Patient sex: M
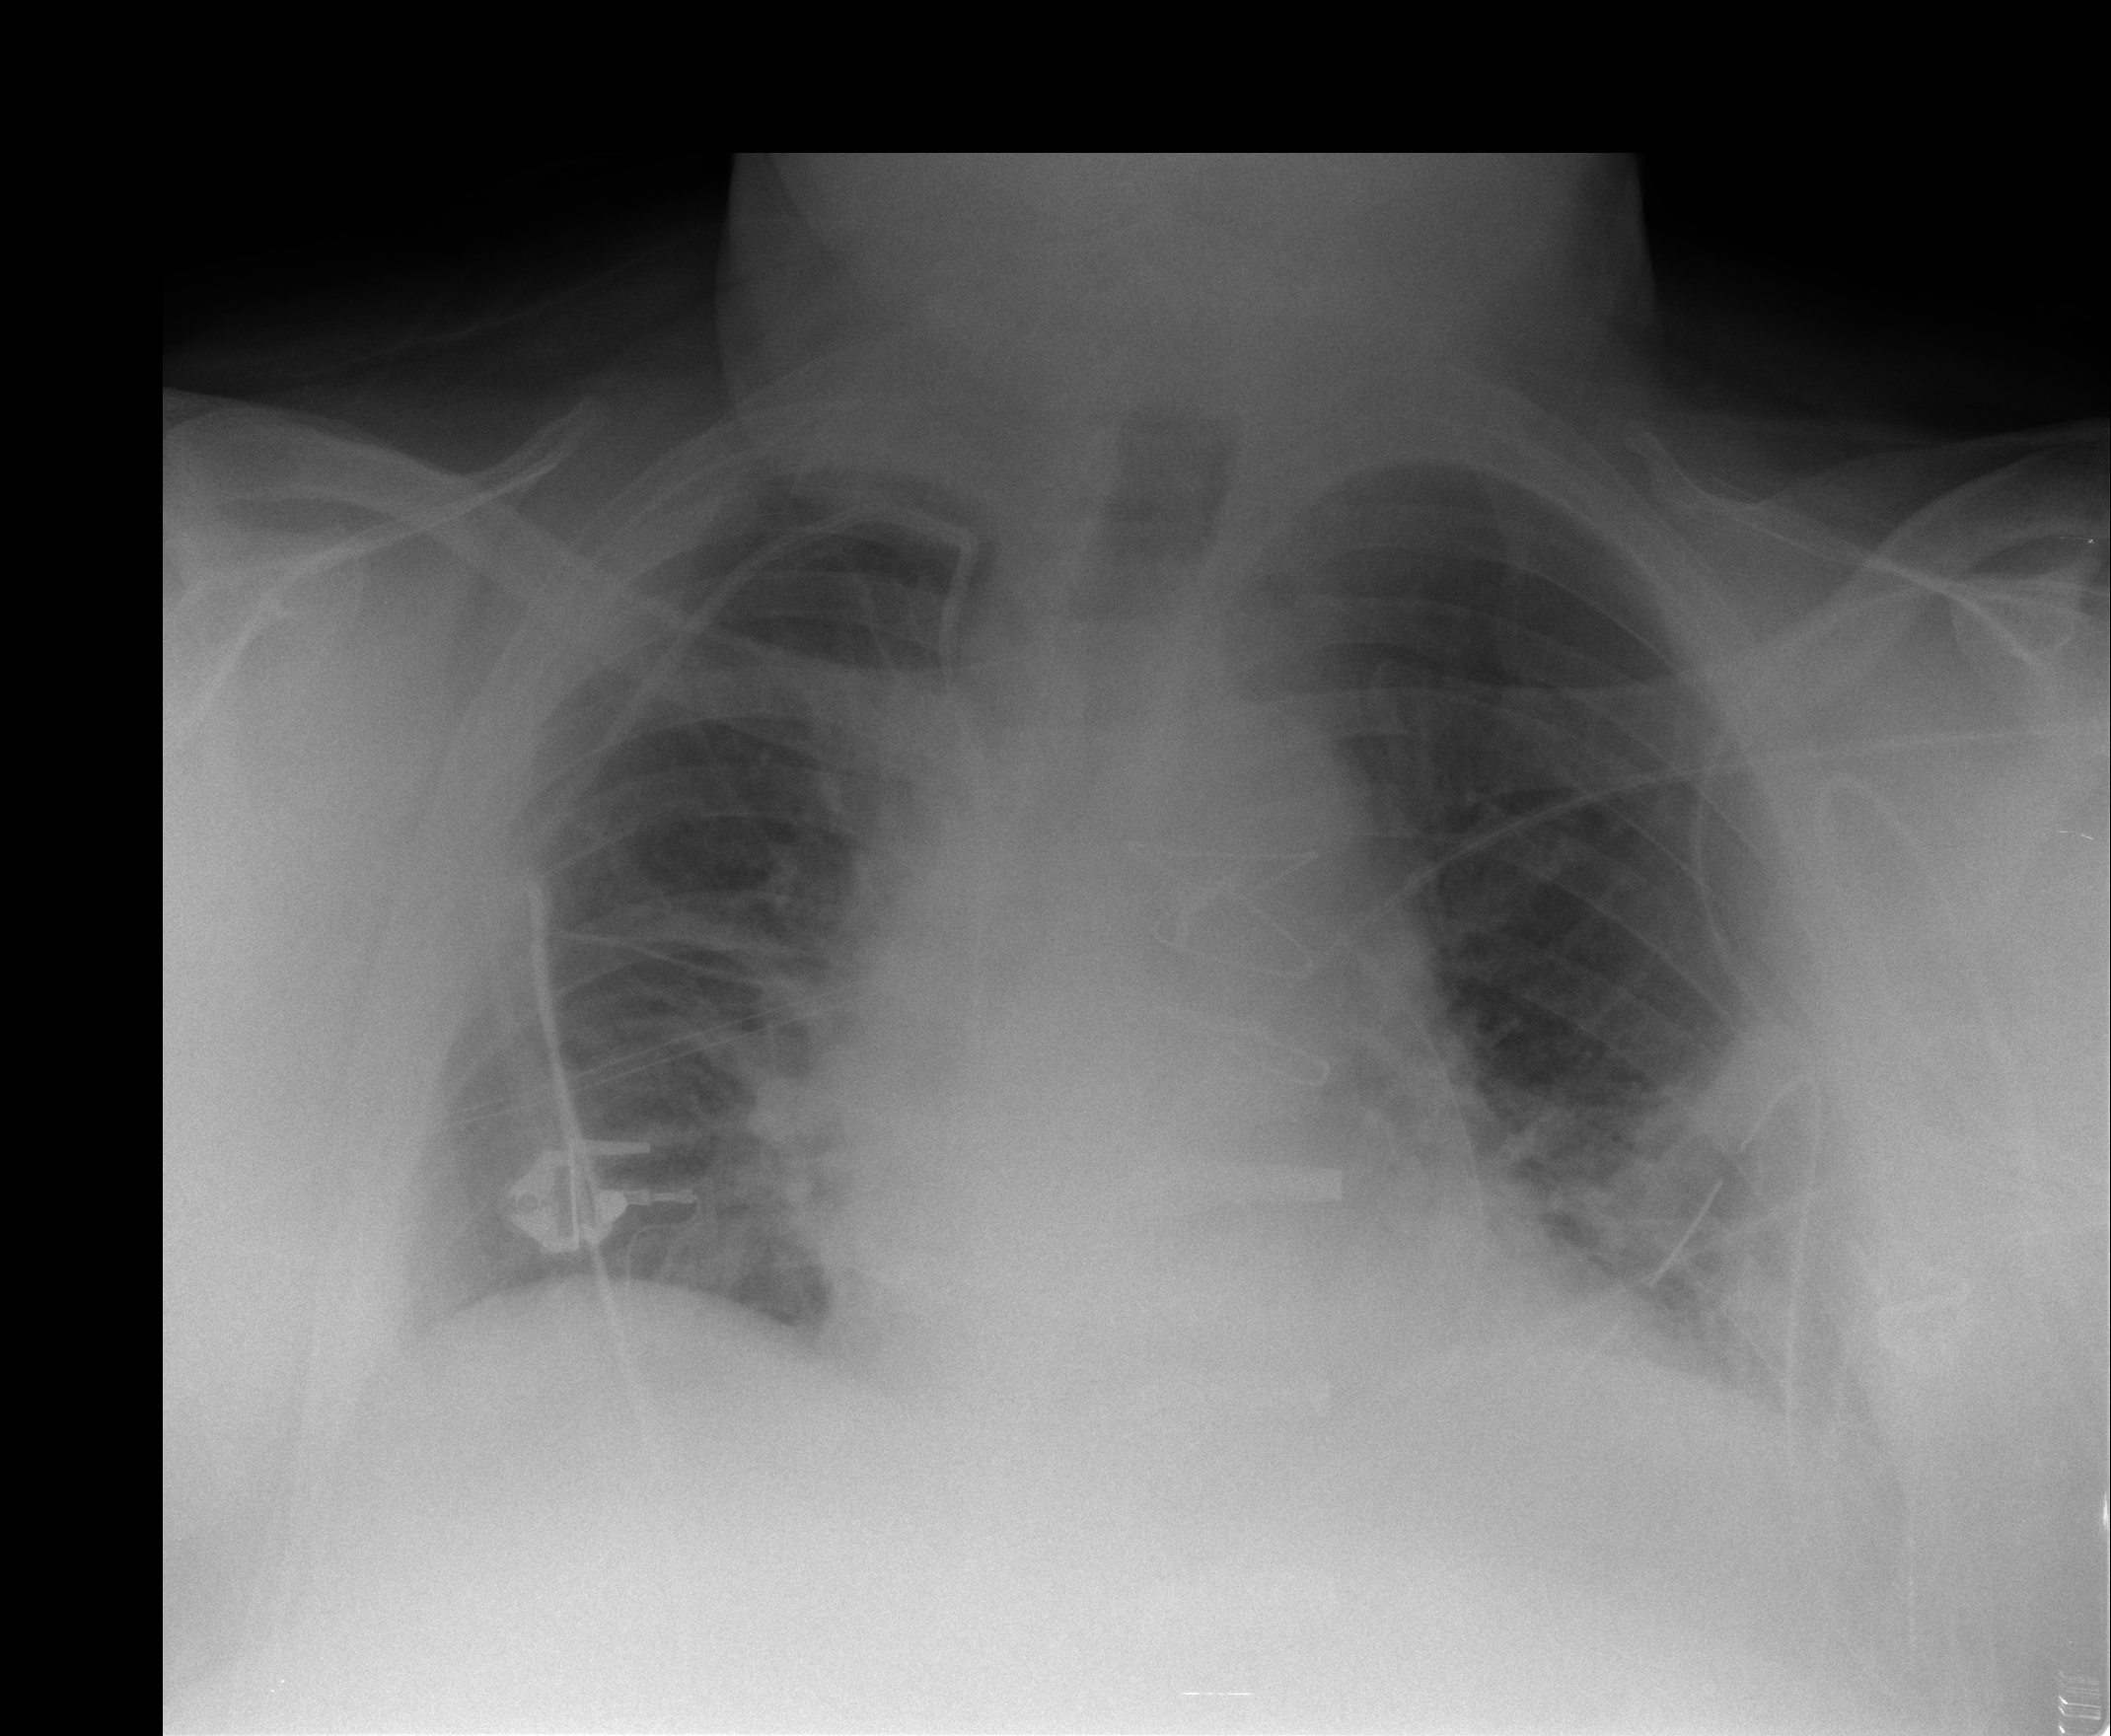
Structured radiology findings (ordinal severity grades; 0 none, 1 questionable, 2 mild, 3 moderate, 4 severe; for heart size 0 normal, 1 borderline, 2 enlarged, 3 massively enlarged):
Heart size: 0
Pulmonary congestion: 2
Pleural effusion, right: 0
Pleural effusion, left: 0
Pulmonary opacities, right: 0
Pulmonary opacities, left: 0
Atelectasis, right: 1
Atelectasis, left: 1